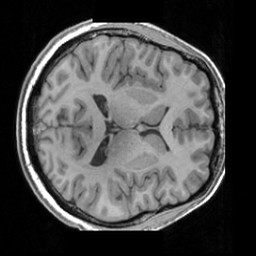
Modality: T1w
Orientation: axial
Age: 22
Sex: male
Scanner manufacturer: siemens
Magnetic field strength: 3 T
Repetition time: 1.63 s
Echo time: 0.00311 s